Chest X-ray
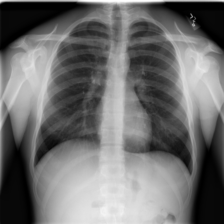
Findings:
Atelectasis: negative
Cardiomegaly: negative
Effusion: negative
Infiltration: negative
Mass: negative
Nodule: negative
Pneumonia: negative
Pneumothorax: negative
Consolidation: negative
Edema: negative
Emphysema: negative
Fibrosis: negative
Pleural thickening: negative
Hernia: negative